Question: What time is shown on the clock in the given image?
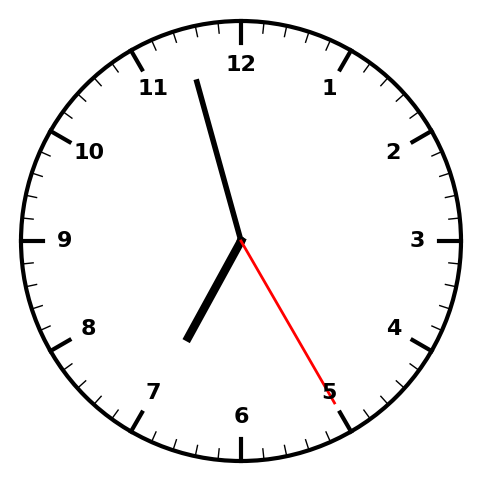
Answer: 06:57:25